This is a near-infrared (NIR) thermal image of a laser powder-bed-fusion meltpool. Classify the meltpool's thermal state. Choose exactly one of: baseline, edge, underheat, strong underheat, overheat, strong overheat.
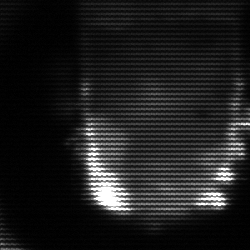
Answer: baseline